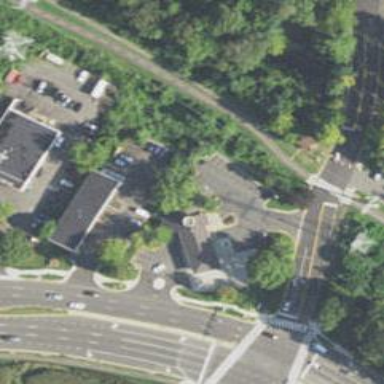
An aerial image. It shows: Convenience shop.